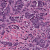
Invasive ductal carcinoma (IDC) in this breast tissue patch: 1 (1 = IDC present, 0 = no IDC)